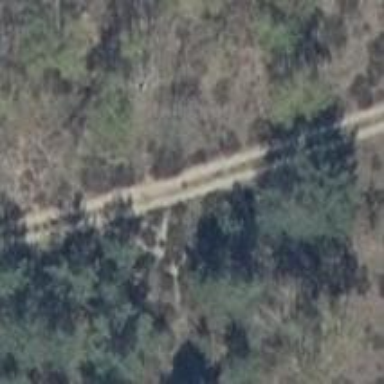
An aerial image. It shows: Sandy track road with grade 4 track type.